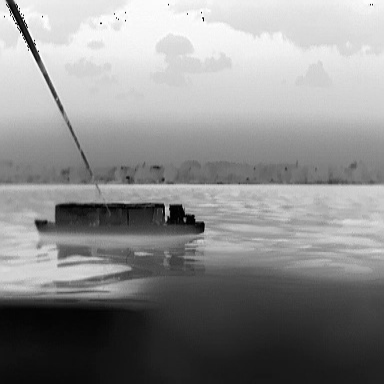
There is a fishing_boat in the infrared image.